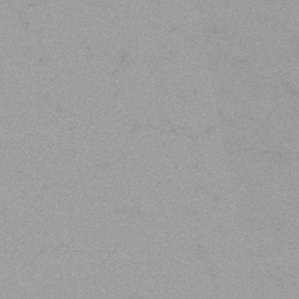
Label: frost